Question: In Jenkins, I created a job with parameters (string, validating string, choice, dynamic choice, blah de blah etc kind).
Now, When I go to the job, I see "" link on the left hand side. I click on it and I see a nice parameter/arguments (what I configured in the job) on HTML front.
At the bottom of these parameters, there's a button "" (This means, once you provide the values to the parameters and click the Build button, it'll initiate the Jenkins job and whatever the job's is configured to do (with/without those arguments/parameters passed), it'll do it.
Now, what I need is:
1. Is there's any way, I can have two or more of such "Build" buttons at the same time? i.e. PS attached image.
2. If only one Build box is allowed/available, can I place a check box (a parameter), which when checked/unchecked, change the number / name of parameters for this job.

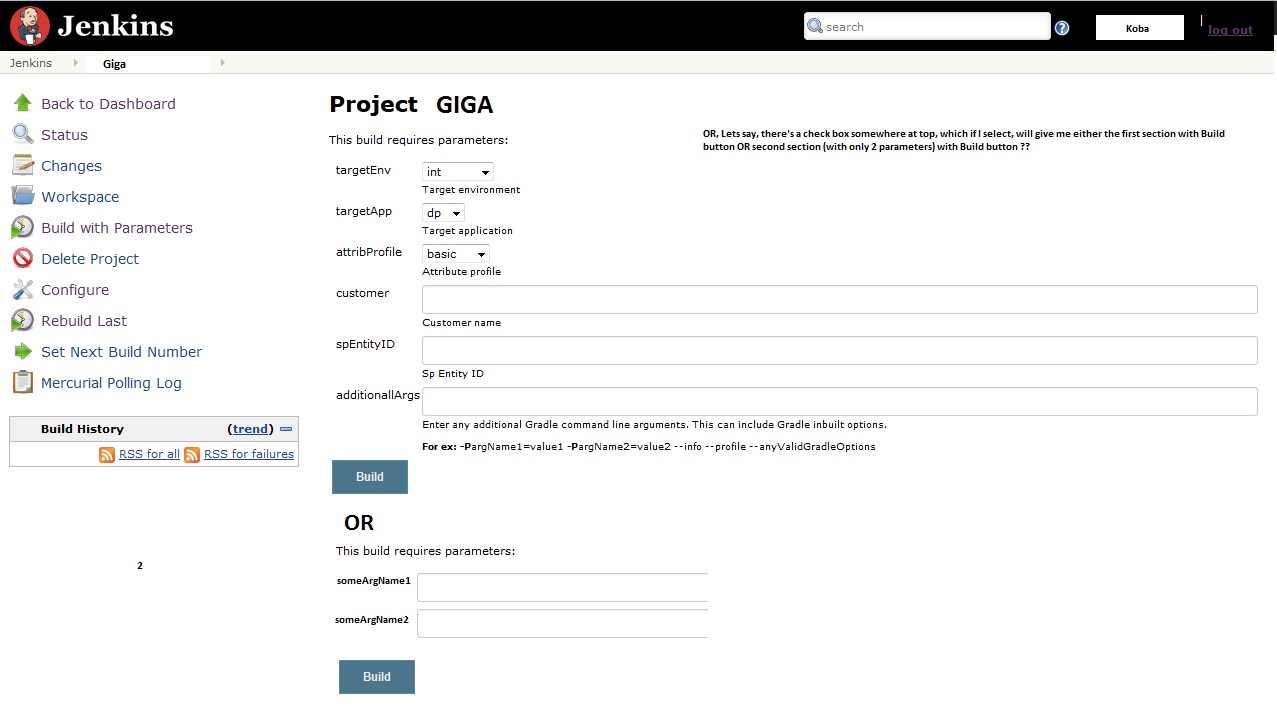
Answer: I don't know if this is what you actually looking for, but maybe this plugin can help:
<URL>
This way you'll be able to change the parameters by the answer of the user's input, and build accordingly.
Hopes this helps